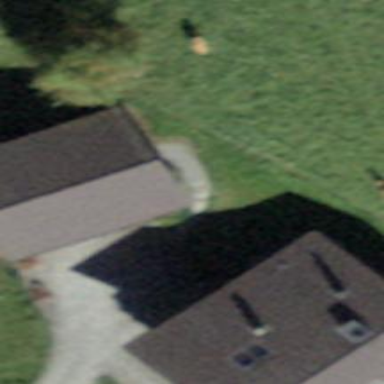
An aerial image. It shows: Garage.